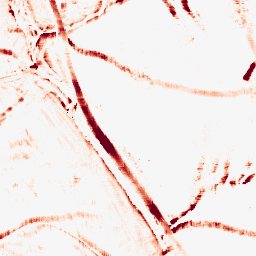
Category: morphological
Decomposition family: morphological_square
Decomposition parameters: operation: opening
size: 10
Upsampling method: quartic
Upsampling parameters: scale: 8
Upsampling scale: 8